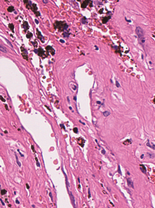
Tumor epithelial tissue: no
Tumor-associated stroma tissue: yes
Normal tissue: no